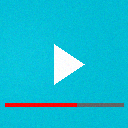
Screen state: on